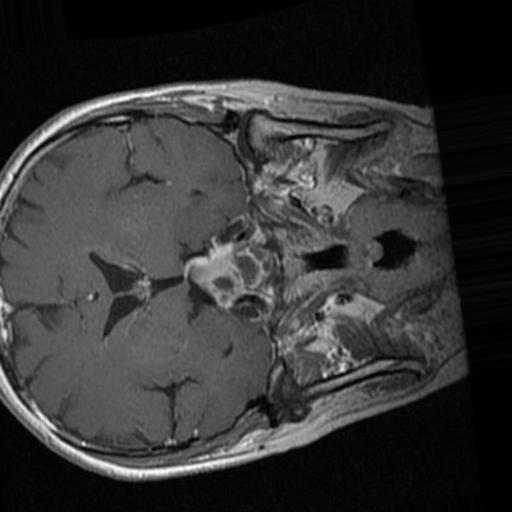
Label: brain_tumor